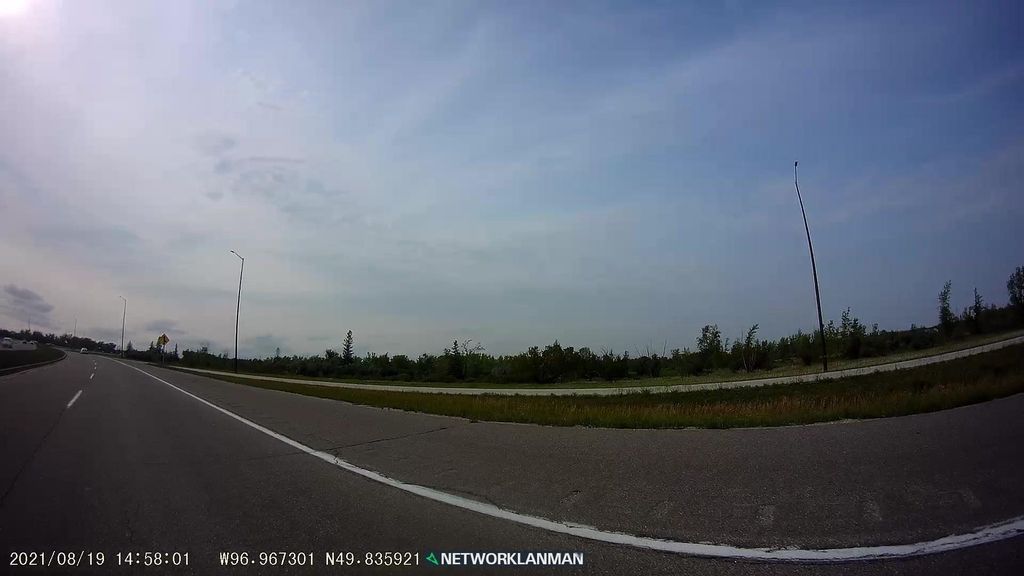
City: winnipeg